Question: What is HCC? Is it a Virus? I found this files (links below) and I want to know what they really are!

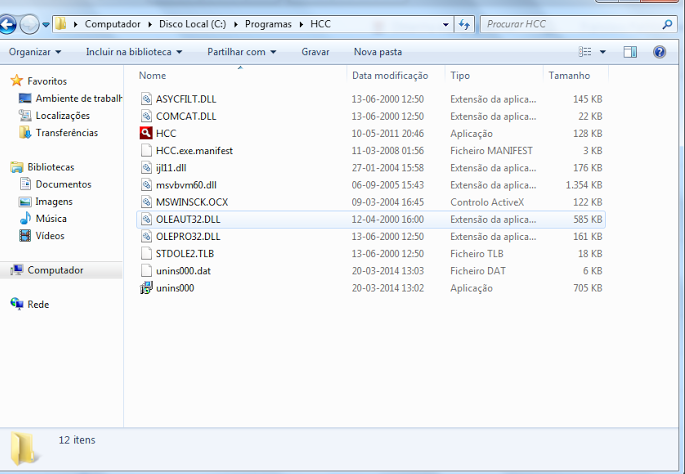
Answer: No idea off the top of my head but a bit of a Google led me to this possibility:
1. Common instances of the file hcc.exe - Click me
2. It looks like your employer might not have evey faith in your computer usage! - Click me